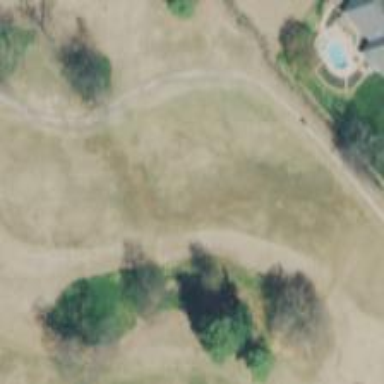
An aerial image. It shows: Golf hole.